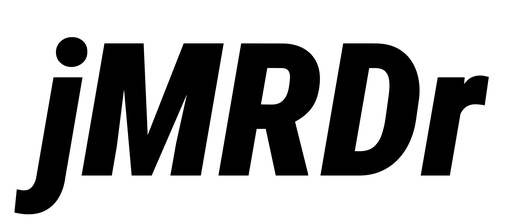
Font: Roboto-Italic_Condensed_Black_Italic